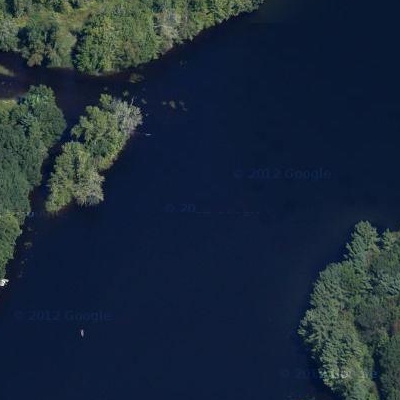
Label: RiverLake